Interaction volume radius: 5 \u00c5
Interaction volume height: 25 \u00c5
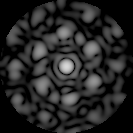
Disorder parameter: 0.5952